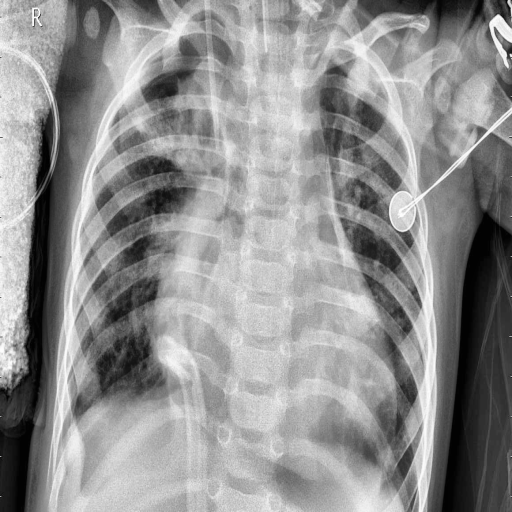
Finding: PNEUMONIA